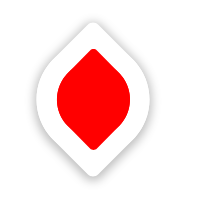
Cursor type: resize_ns
OS/theme: linux-google-cursor
Variant: red